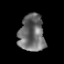
Tissue: prostate
Cell type: T cells
Senescence score: 0.3535
Nuclear area (px): 929
Mean DAPI intensity: 108.799